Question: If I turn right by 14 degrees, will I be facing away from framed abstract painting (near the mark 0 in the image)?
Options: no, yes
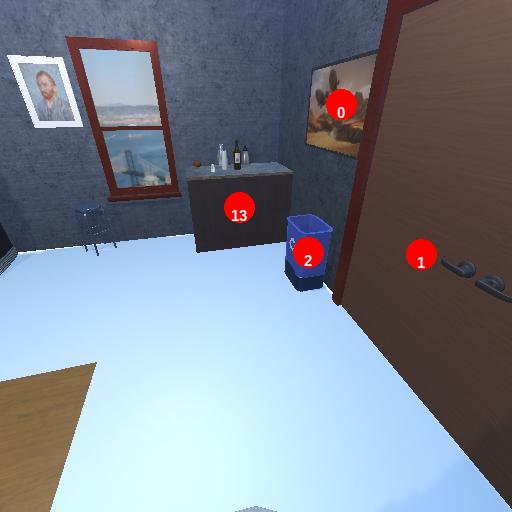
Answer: no